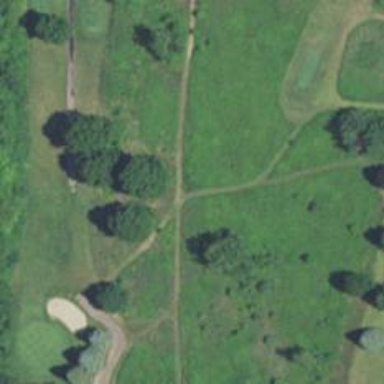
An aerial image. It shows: Path designated for golf carts.